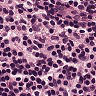
Metastatic tissue present: no